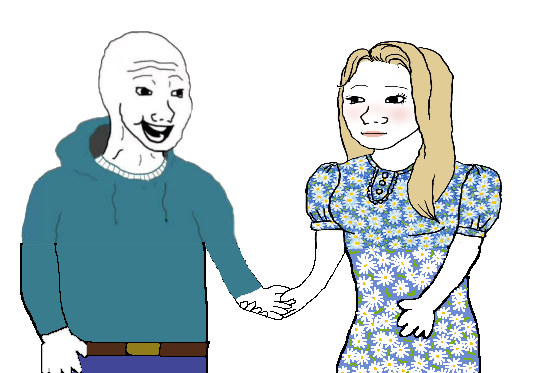
Label: 5_Bloomer